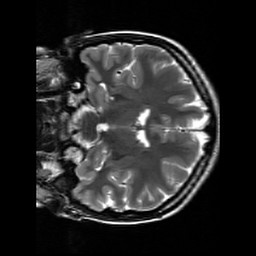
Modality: T2w
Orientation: coronal
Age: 18
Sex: female
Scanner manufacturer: siemens
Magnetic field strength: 3 T
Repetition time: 7 s
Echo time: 0.09 s